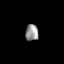
Tissue: lung
Cell type: Epithelial cells
Senescence score: 0.2151
Nuclear area (px): 207
Mean DAPI intensity: 150.126